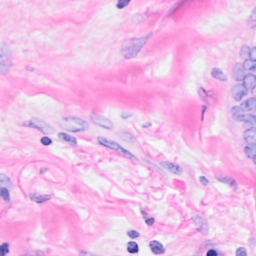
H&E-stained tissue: Breast